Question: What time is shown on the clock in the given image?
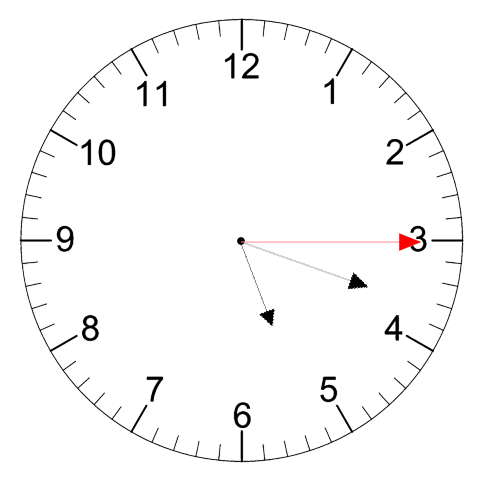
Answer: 05:18:15